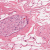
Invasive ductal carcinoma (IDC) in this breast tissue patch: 0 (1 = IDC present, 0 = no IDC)